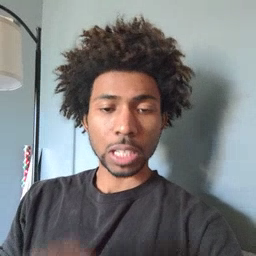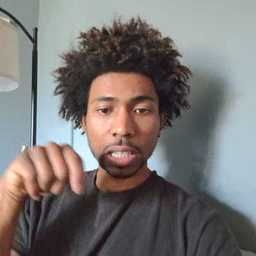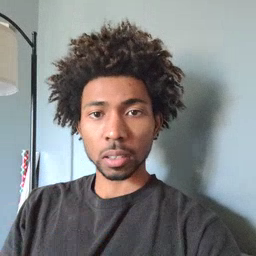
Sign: toothbrush